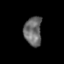
Tissue: prostate
Cell type: T cells
Senescence score: 0.3481
Nuclear area (px): 505
Mean DAPI intensity: 106.018